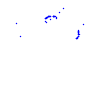
Particle: proton